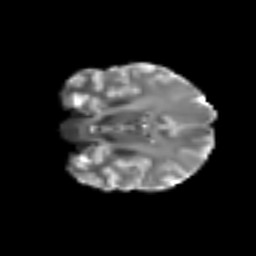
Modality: T2w
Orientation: coronal
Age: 44
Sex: female
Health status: ill
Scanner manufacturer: siemens
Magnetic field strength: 3 T
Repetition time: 8.7 s
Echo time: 0.11 s